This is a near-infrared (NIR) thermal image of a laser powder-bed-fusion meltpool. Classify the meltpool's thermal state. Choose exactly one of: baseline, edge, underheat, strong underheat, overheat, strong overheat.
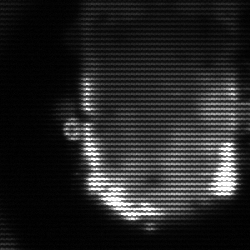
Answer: baseline